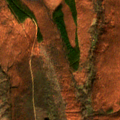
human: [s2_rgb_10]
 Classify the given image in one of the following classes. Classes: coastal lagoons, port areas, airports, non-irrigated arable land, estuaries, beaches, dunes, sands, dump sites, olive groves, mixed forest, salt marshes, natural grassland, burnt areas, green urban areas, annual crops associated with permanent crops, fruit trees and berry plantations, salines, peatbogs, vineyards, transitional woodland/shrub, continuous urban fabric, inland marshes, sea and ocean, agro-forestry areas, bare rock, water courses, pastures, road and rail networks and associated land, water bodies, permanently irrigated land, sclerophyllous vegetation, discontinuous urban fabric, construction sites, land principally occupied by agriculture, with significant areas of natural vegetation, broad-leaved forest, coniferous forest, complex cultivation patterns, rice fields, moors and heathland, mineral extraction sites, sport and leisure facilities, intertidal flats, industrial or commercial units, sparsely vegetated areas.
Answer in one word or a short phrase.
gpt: fruit trees and berry plantations, land principally occupied by agriculture, with significant areas of natural vegetation, broad-leaved forest, mixed forest